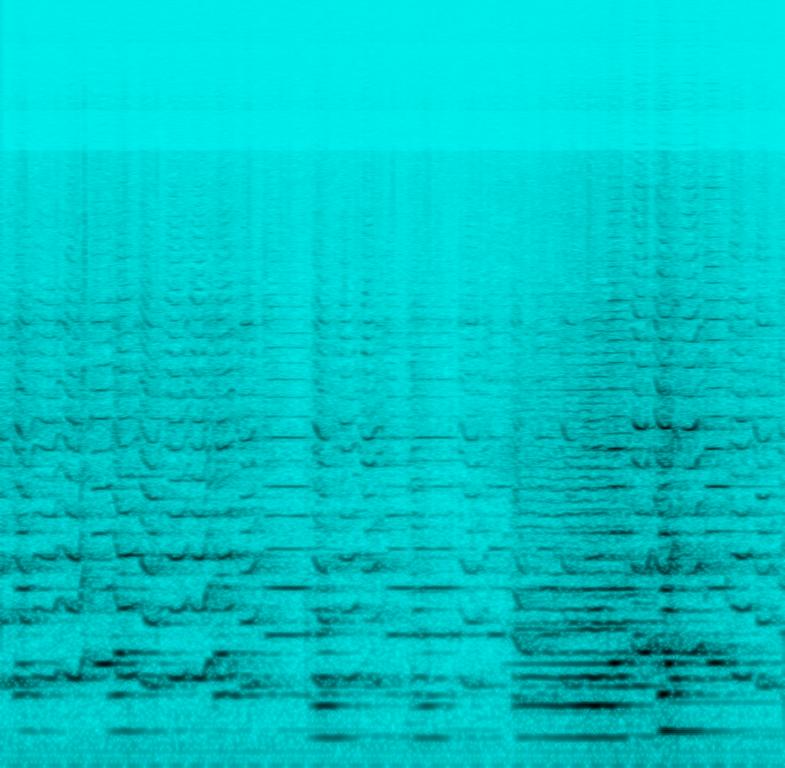
This is a stringed quartet playing a piece that feels positive and happy. The instruments are violin and cello and the style of playing is reminiscent of Indian style violin playing.